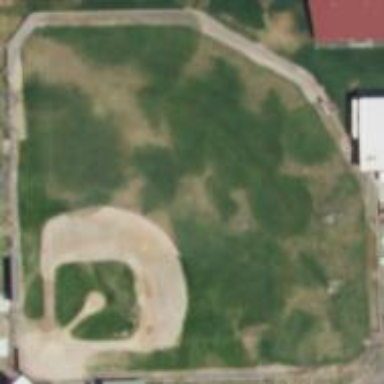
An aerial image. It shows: Softball/baseball pitch for leisure sports activities.